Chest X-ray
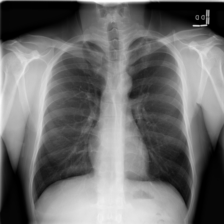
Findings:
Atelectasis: negative
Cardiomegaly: negative
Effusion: negative
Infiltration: negative
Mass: negative
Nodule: negative
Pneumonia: negative
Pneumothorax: negative
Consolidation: negative
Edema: negative
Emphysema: negative
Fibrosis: negative
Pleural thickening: negative
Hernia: negative